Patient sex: F
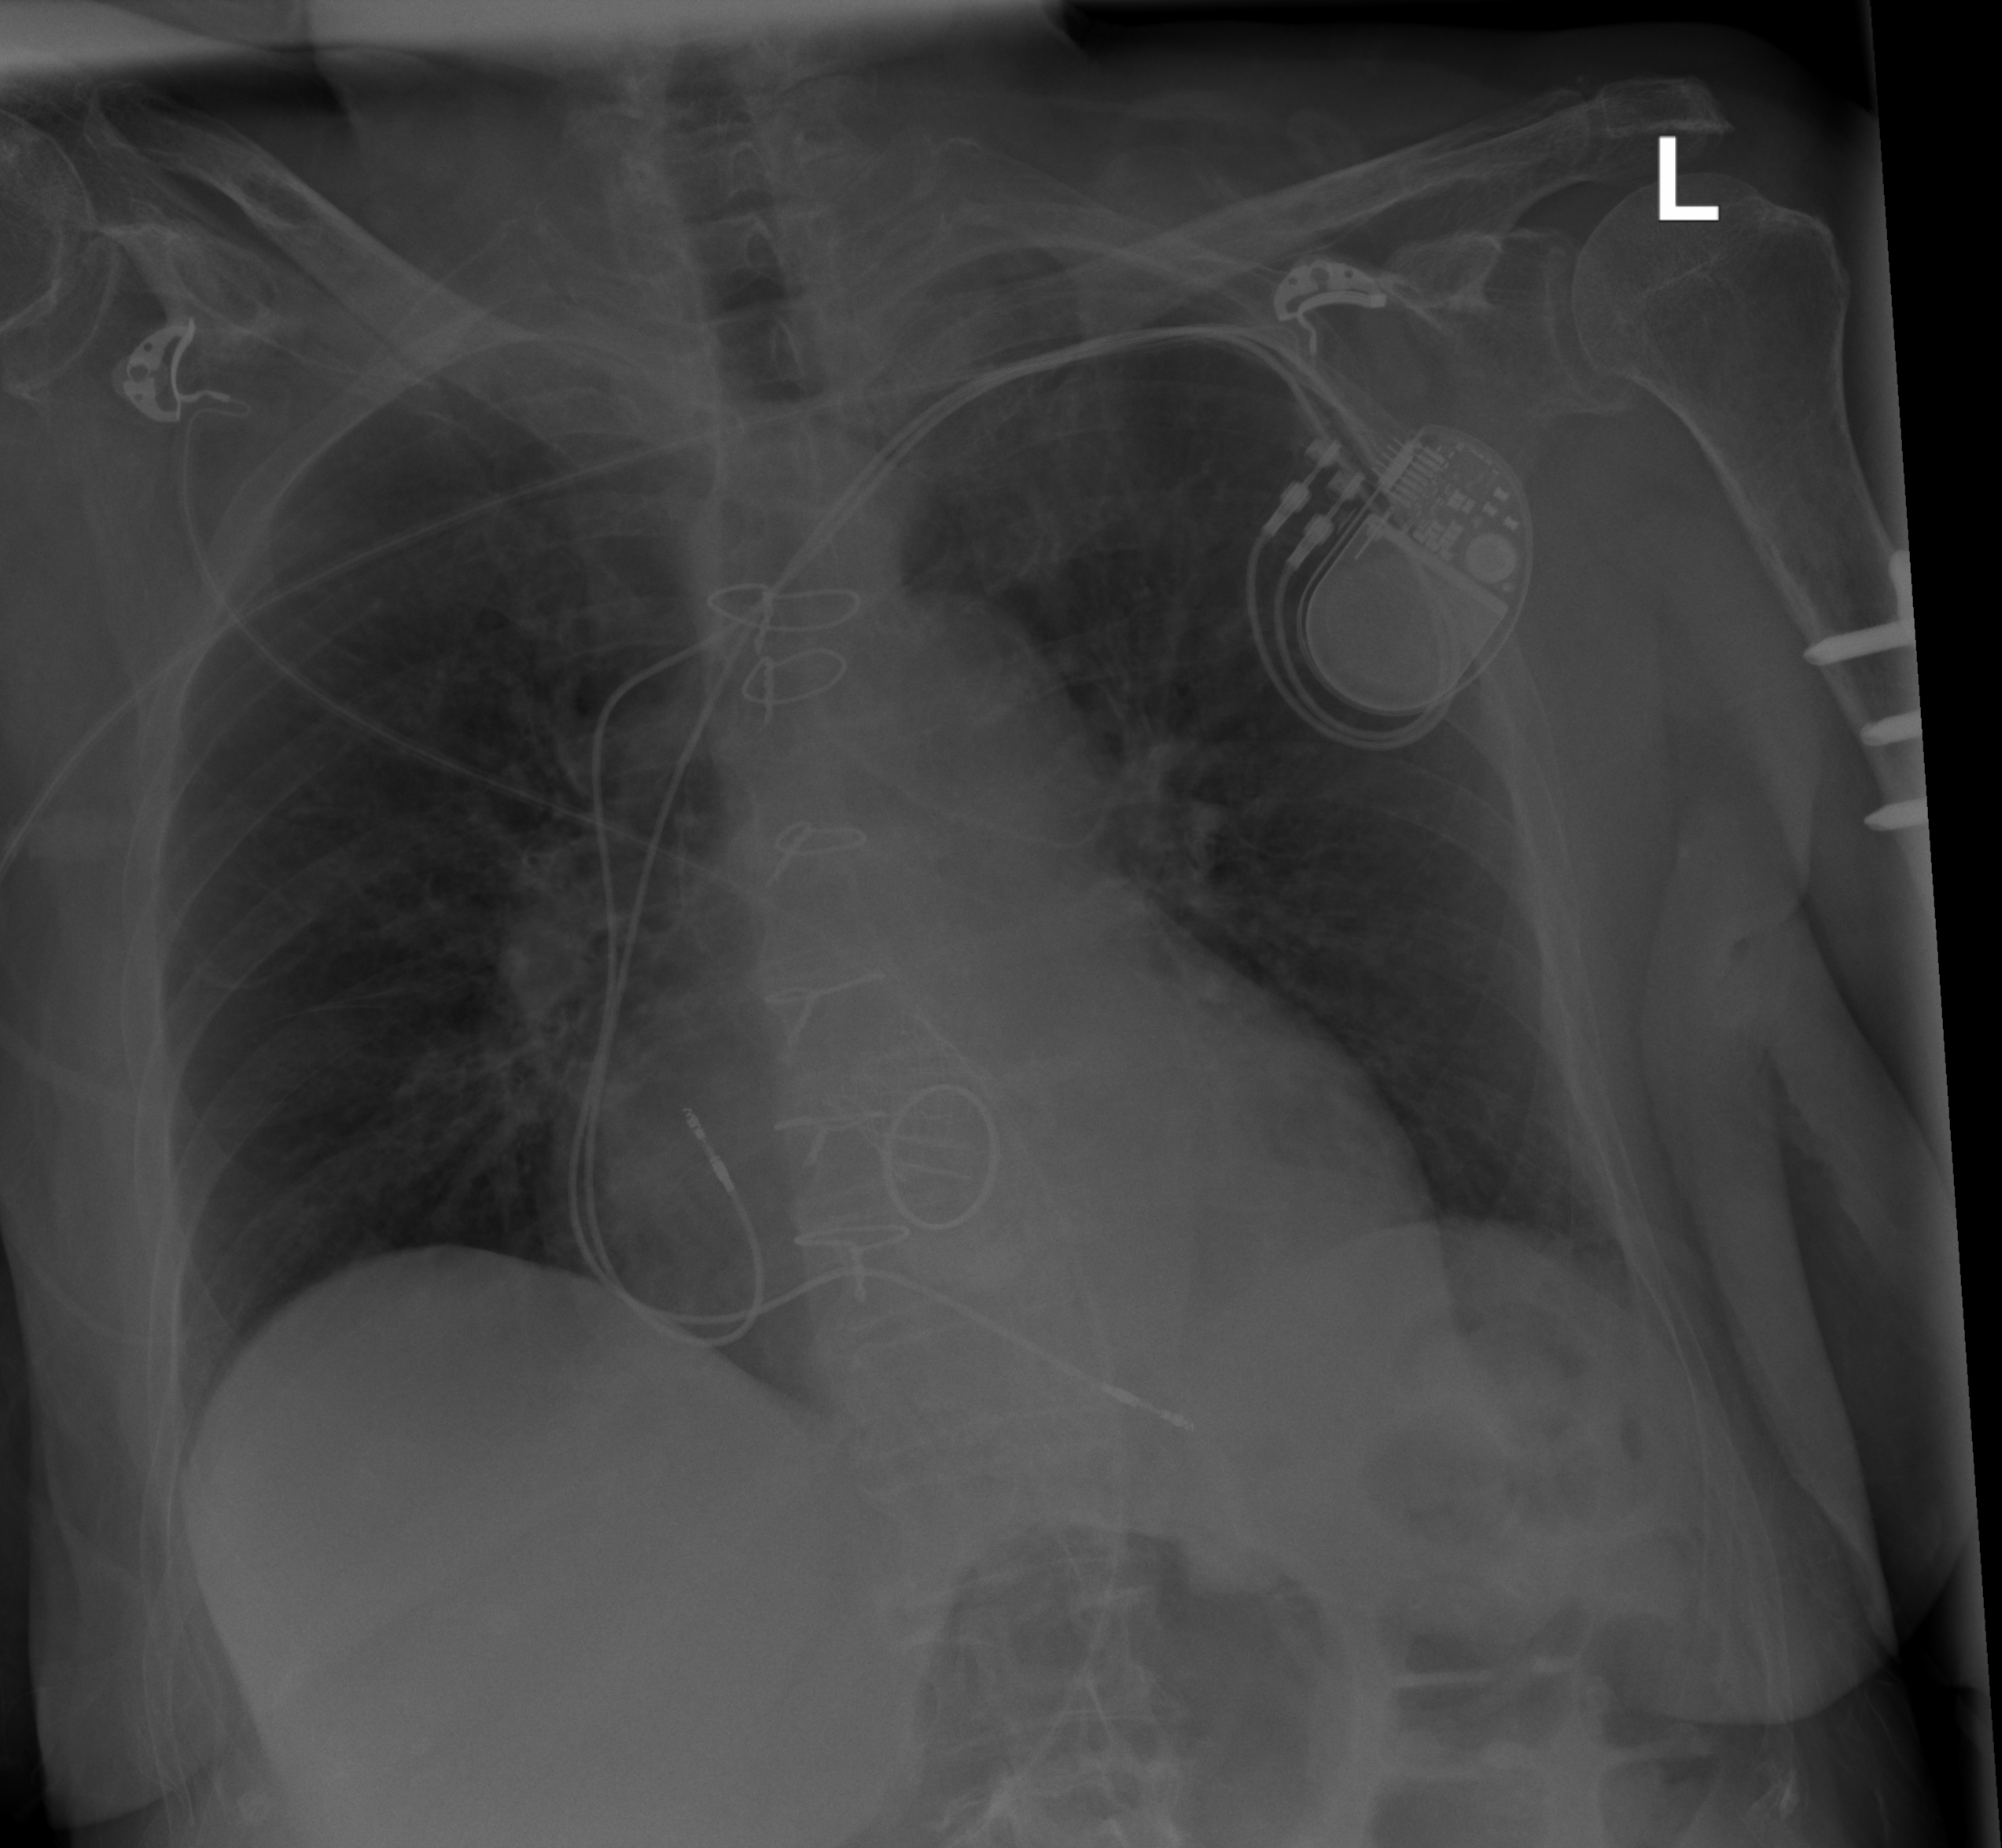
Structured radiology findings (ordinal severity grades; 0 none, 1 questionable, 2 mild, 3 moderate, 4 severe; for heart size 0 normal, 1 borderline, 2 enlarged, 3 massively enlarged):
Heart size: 2
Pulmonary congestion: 1
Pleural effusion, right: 1
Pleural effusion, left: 0
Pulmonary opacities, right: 0
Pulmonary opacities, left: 0
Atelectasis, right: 0
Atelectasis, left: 2